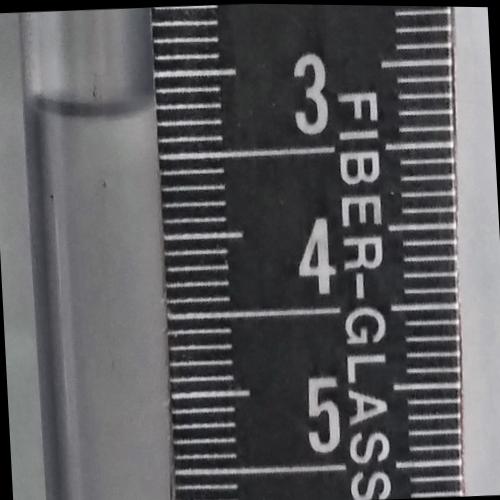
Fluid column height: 3.2 cm